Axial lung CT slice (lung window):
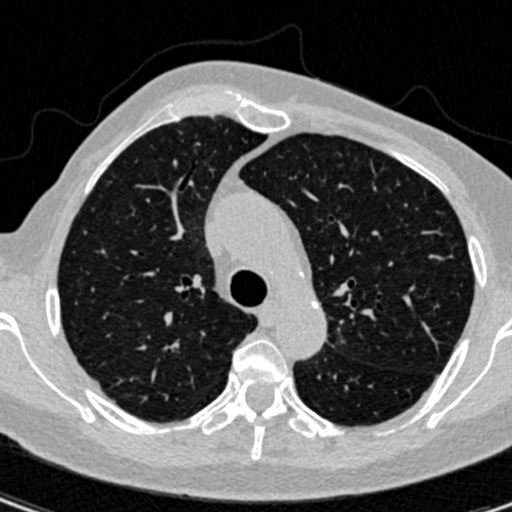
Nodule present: no